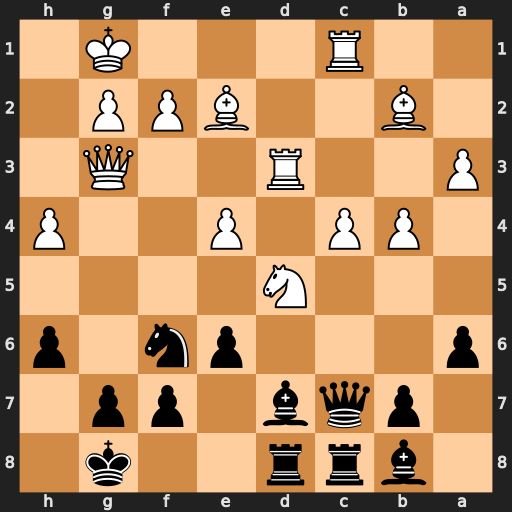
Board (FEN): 1brr2k1/1pqb1pp1/p3pn1p/3N4/1PP1P2P/P2R2Q1/1B2BPP1/2R3K1
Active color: b
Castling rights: -
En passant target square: -
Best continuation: exd5 Bxf6 Qxg3 Rxg3 Bxg3